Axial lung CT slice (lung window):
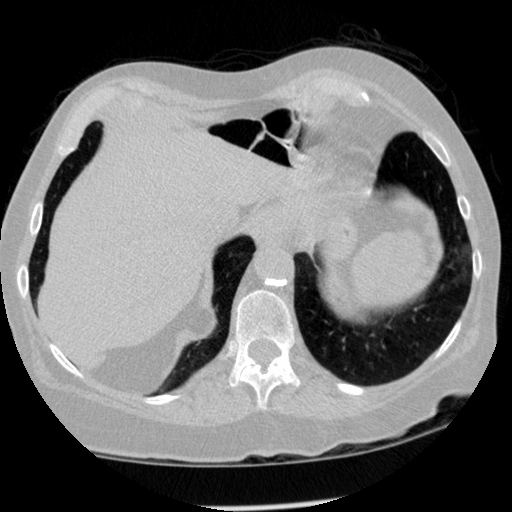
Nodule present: no